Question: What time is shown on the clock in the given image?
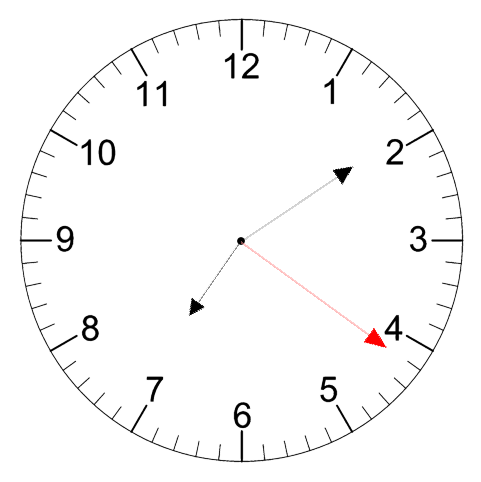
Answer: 07:09:21